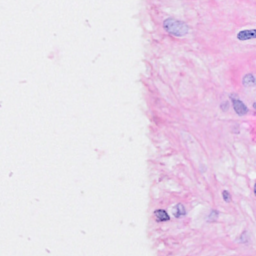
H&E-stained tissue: Breast